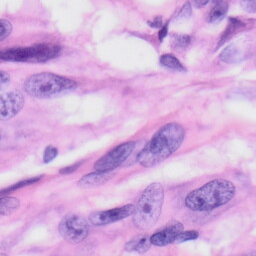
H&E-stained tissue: Skin